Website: slack
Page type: account-dashboard
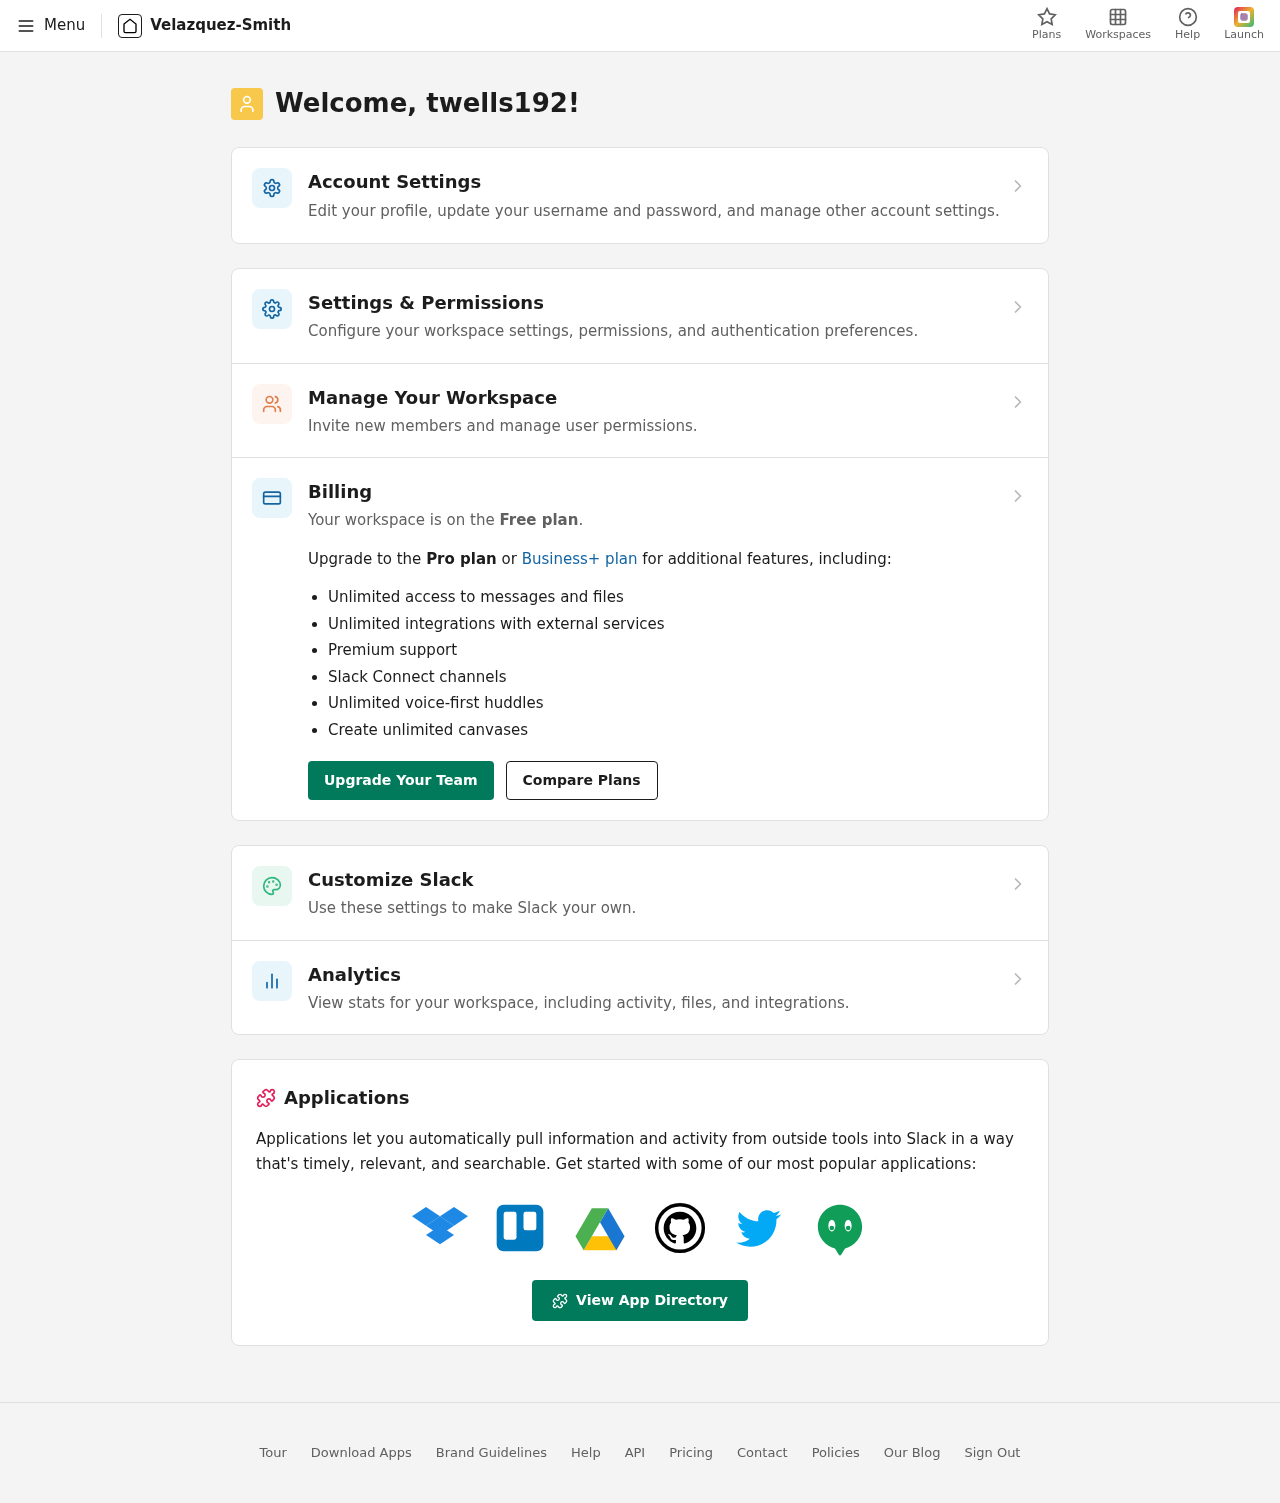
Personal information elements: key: PII_COMPANY
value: Velazquez-Smith
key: PII_LOGIN_USERNAME
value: twells192